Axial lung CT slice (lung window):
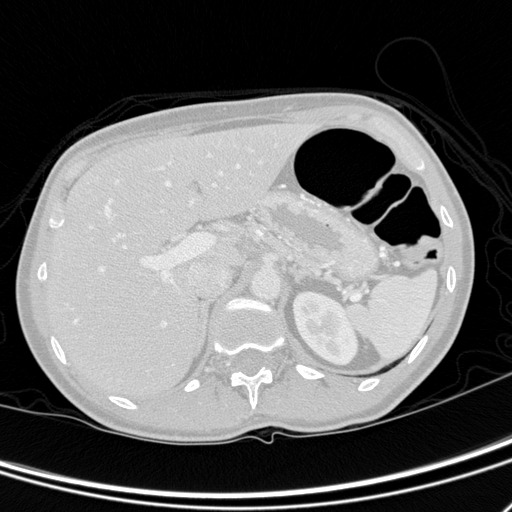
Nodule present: no